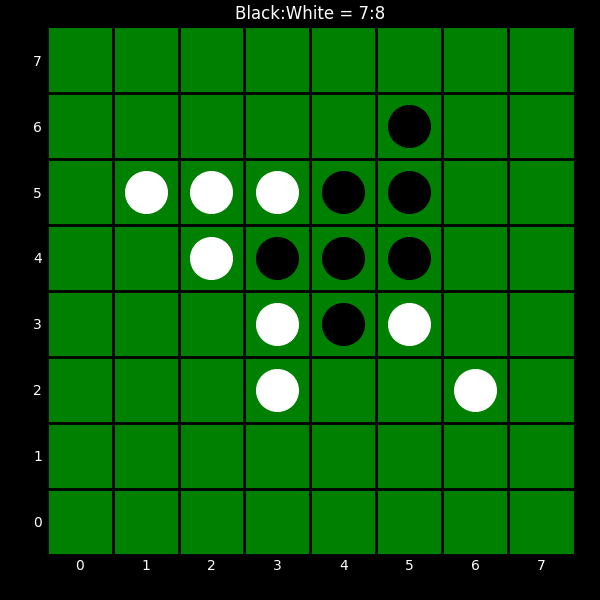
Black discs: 7
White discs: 8